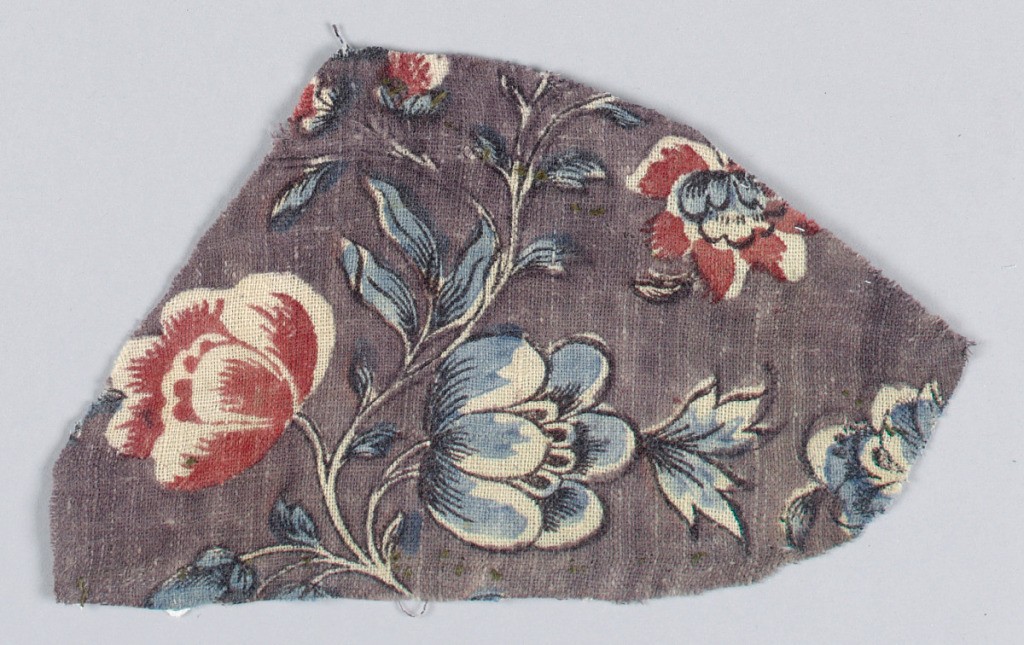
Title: Fragments
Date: late 18th century
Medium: cotton Technique: plain weave, block printed: black, red, purple and blue
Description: Four fragments of a floral pattern in black, red and blue on a deep purple background.